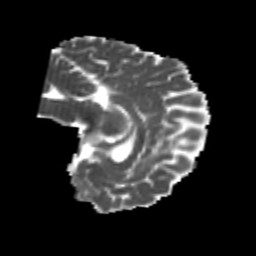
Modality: MD
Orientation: sagittal
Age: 20
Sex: female
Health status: healthy
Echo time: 0.074 s